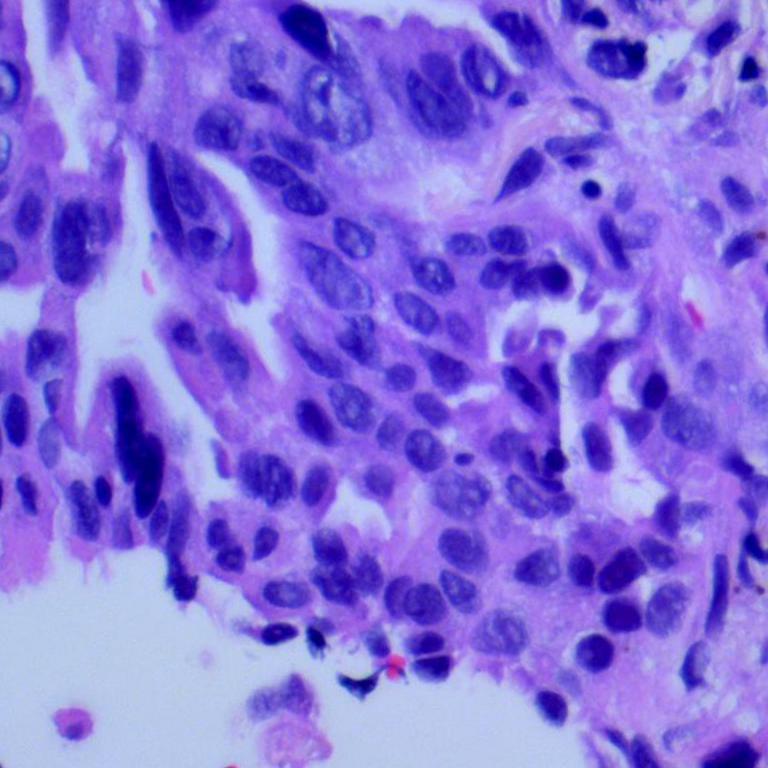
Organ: lung
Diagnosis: adenocarcinomas